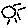
Label: sun